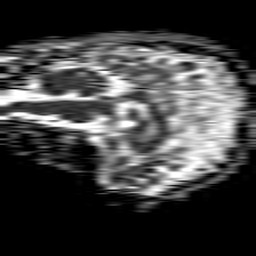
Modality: ADC
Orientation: sagittal
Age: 47
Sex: female
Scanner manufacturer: philips
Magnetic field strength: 1.5 T
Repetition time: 4.6 s
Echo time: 0.08517 s